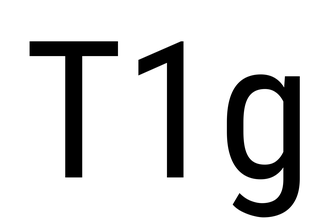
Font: Roboto_Condensed_Regular